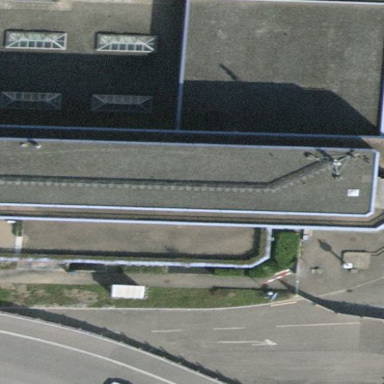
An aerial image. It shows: Flat-roofed commercial building.